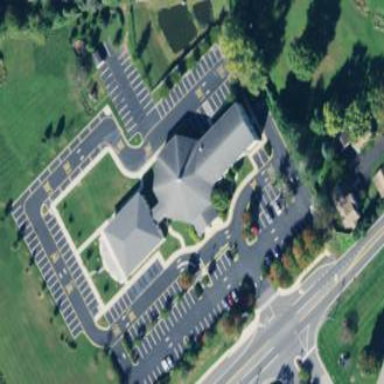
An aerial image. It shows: Building that serves as place of worship.